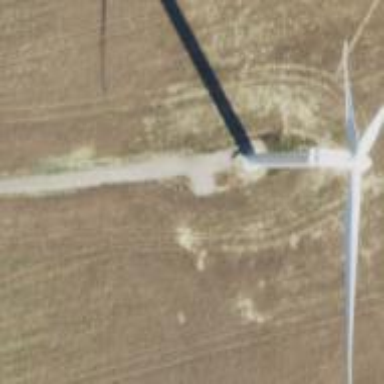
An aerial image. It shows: Wind generator powered by horizontal-axis wind turbine.